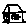
Label: house